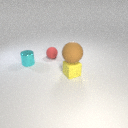
large brown rubber sphere above small yellow rubber cube